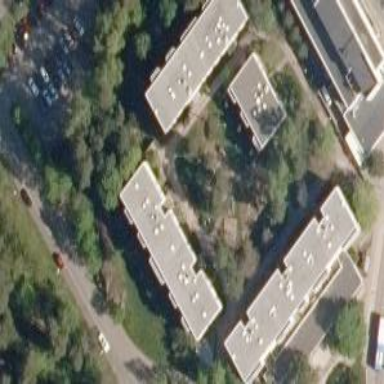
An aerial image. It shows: Building with tar paper roof.